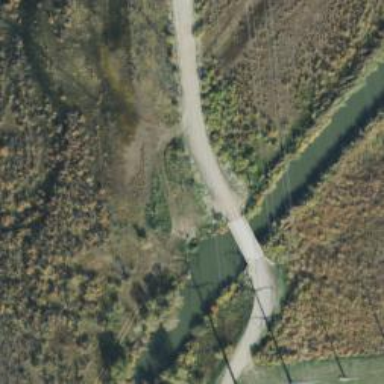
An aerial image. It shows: Viaduct bridge over well-maintained grade1 track.